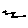
Label: zigzag